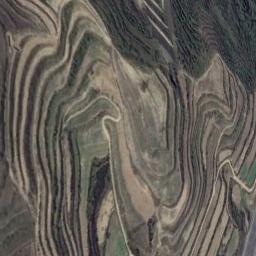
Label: terrace